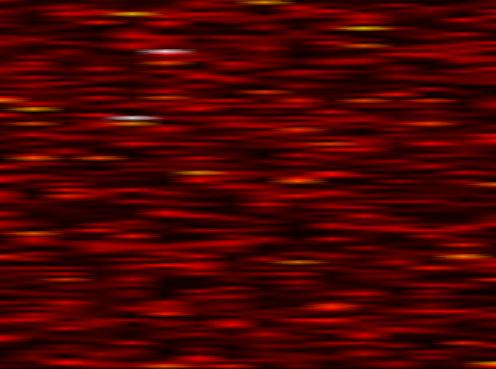
Label: WOLA